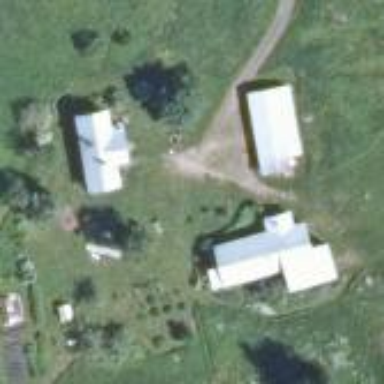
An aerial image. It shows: Farmyard area.